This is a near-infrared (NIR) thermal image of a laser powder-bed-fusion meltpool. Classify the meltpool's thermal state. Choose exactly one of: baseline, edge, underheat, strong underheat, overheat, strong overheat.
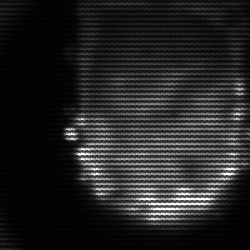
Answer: baseline